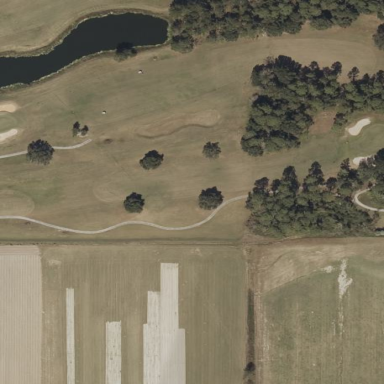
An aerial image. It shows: Golf fairway surrounded by grass.